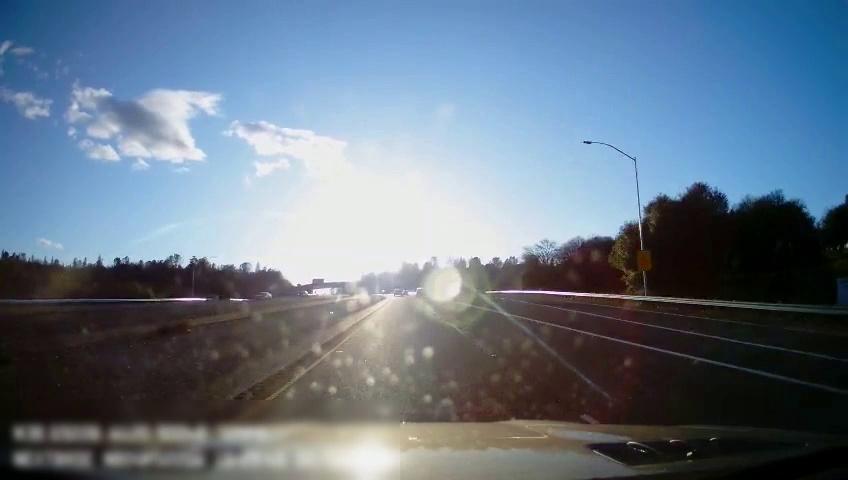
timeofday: Day
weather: Sunny
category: Drivable Space
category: Drivable Space
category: Vehicles | Car
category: Vehicles | SUV
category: Vehicles | SUV
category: Vehicles | SUV
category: Lanes | Current Lane
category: Lanes | Current Lane
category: Lanes | Alternate Lane
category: Lanes | Alternate Lane
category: Lanes | Alternate Lane
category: Traffic | Signs
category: Traffic | Signs